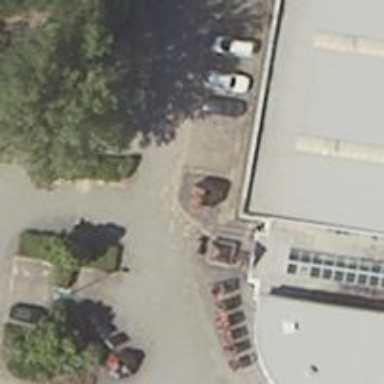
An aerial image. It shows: Parking aisle designated as service road.